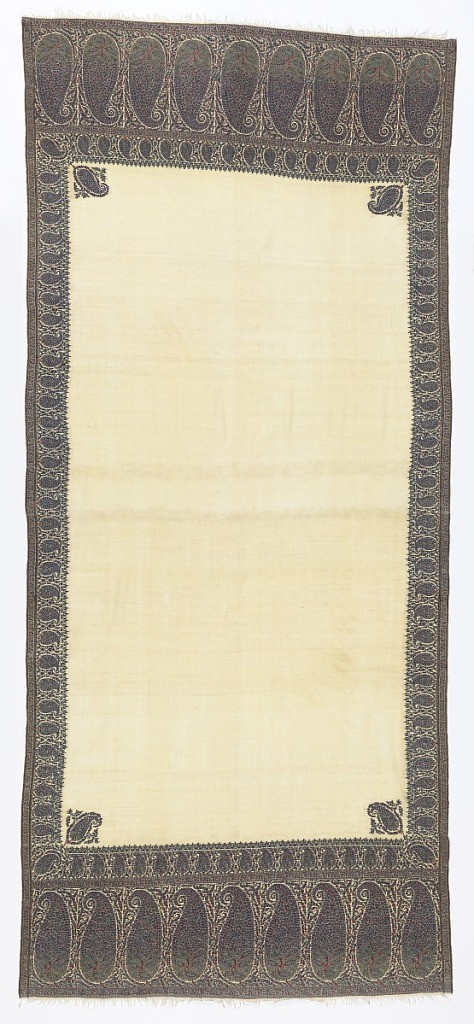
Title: Shawl
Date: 1800–1825
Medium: wool Technique: tapestry weave
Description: Long, very fine twill shawl with deep end borders of elongated boteh forms.